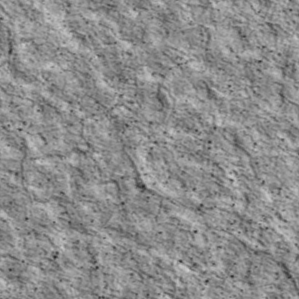
Label: non_frost